Aerial crown-view tile of a tropical tree (Barro Colorado Island, Panama), acquired 20240918:
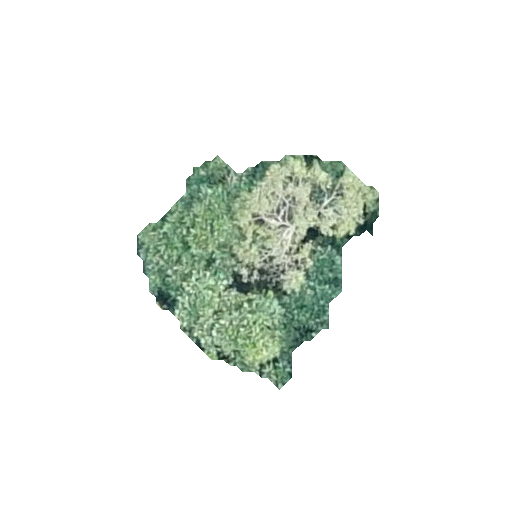
Species: Cordia alliodora
GBIF accepted scientific name: Cordia alliodora
Crown area: 55.571 m²